Question: 'ggplot2' automatically centers the text in a 'geom_text' layer. For example:
'''
library(ggplot2)
library(tidyverse)
df <- data_frame(text = c("A short sentence.",
"A slightly longer sentence.",
"This sentence is the longest of the sentences."),
y = row_number(text) - 1,
x = 1)
ggplot(df, aes(x = x, y = y)) +
geom_text(aes(label = text), nudge_x = nchar(text)/2)
'''
Produces:
ggplot:

However, I want to left-justify the text in a neat column. I'm essentially asking how to provide an 'xmin' to the 'text'. Do I need to perform a mathematical operation on the 'x' variable that scales 'x' accordingly? Or is there a trick with 'theme'?
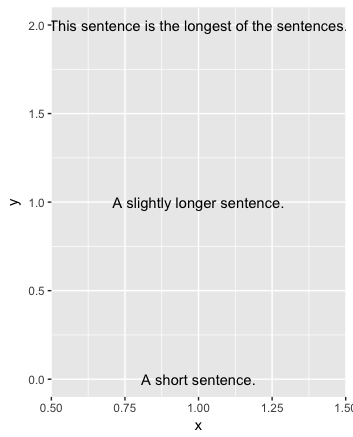
Answer: You can use 'hjust':
'''
ggplot(df, aes(x = x, y = y)) +
geom_text(aes(label = text), hjust = 0)
'''
You can also add an 'xlim' to align the column to the very left side of the plot:
'''
ggplot(df, aes(x = x, y = y)) +
geom_text(aes(label = text), hjust = 0) + xlim(1, 1.5)
'''
<URL>